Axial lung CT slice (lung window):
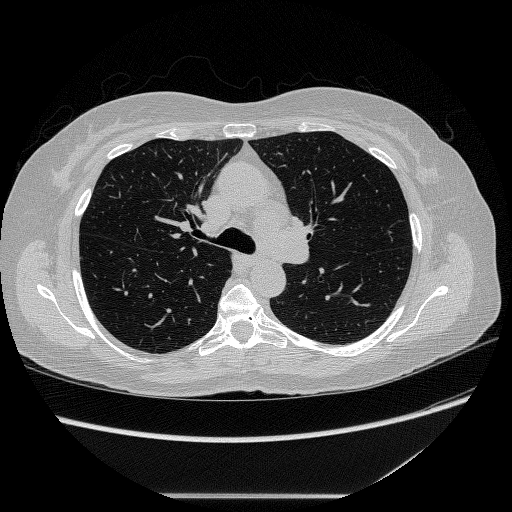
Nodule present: no